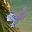
Label: 4